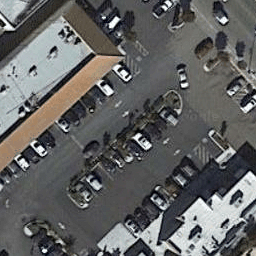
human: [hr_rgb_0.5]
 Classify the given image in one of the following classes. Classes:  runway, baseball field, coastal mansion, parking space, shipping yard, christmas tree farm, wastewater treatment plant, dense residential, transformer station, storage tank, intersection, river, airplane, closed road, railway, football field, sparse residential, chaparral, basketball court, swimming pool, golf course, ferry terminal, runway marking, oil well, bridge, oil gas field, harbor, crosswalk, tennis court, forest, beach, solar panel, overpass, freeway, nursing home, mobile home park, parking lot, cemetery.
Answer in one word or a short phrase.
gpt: parking lot